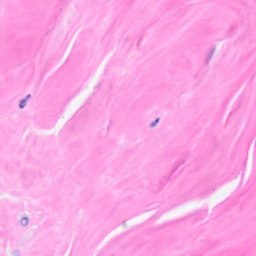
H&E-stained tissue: Breast